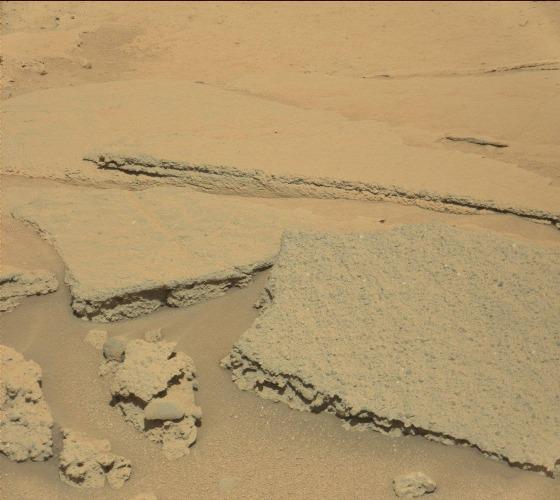
Terrain classes present: Bedrock, Gravel / Sand / Soil